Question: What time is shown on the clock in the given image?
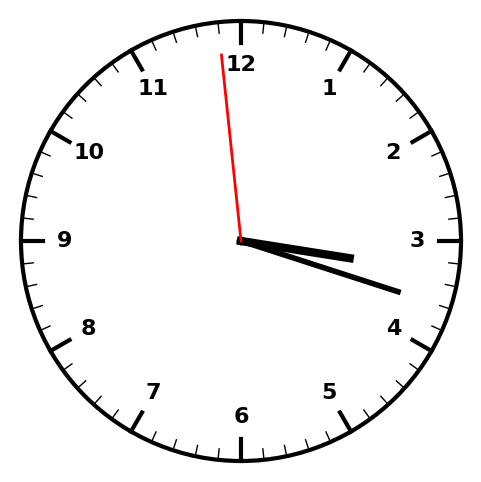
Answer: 03:17:59